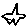
Label: star